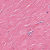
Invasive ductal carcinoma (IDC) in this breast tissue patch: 0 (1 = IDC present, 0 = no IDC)